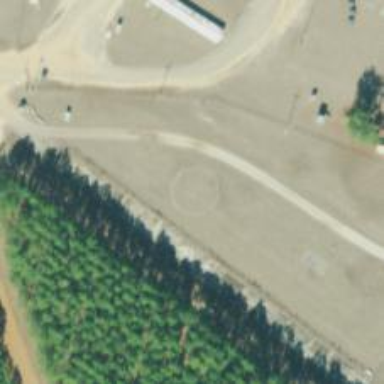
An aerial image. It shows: Image of helipad at airport.